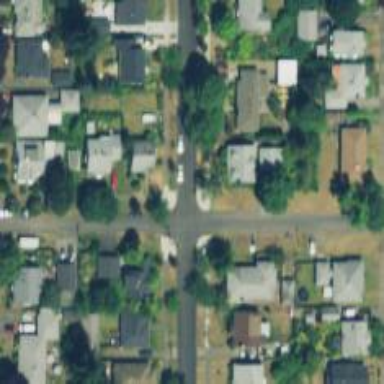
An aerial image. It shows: Residential road with sidewalk on the left.